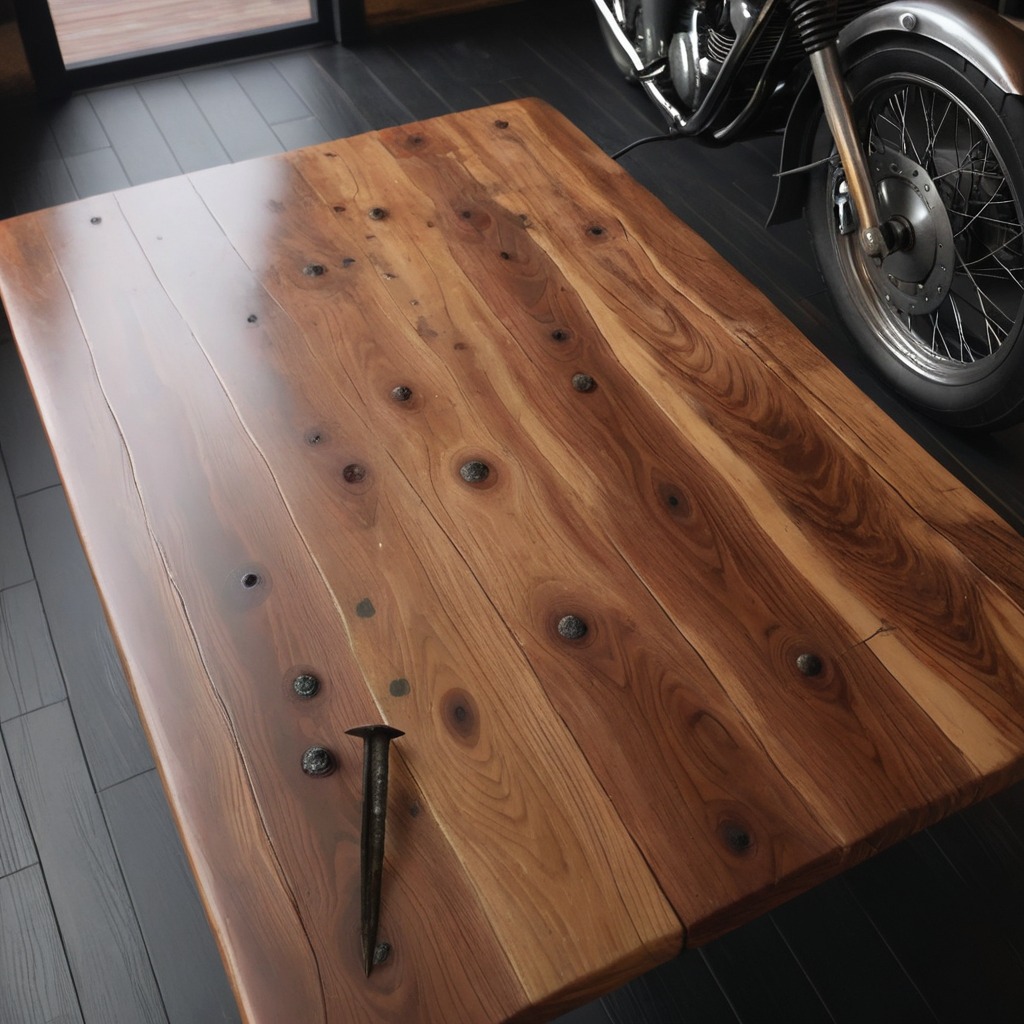
An iron nail is lying on the wooden table in the vintage motorcycle garage.